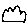
Label: cloud